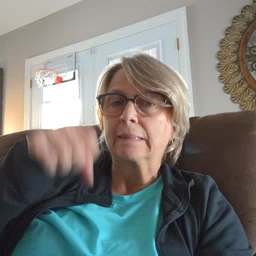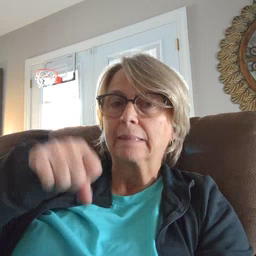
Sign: yes